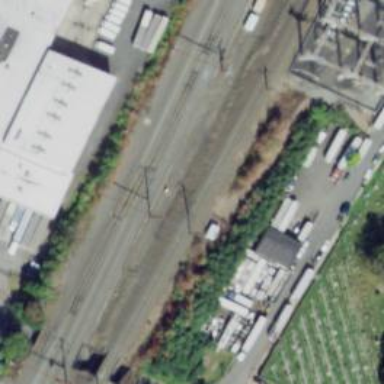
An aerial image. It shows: Railway track with contact line for electrification.